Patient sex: M
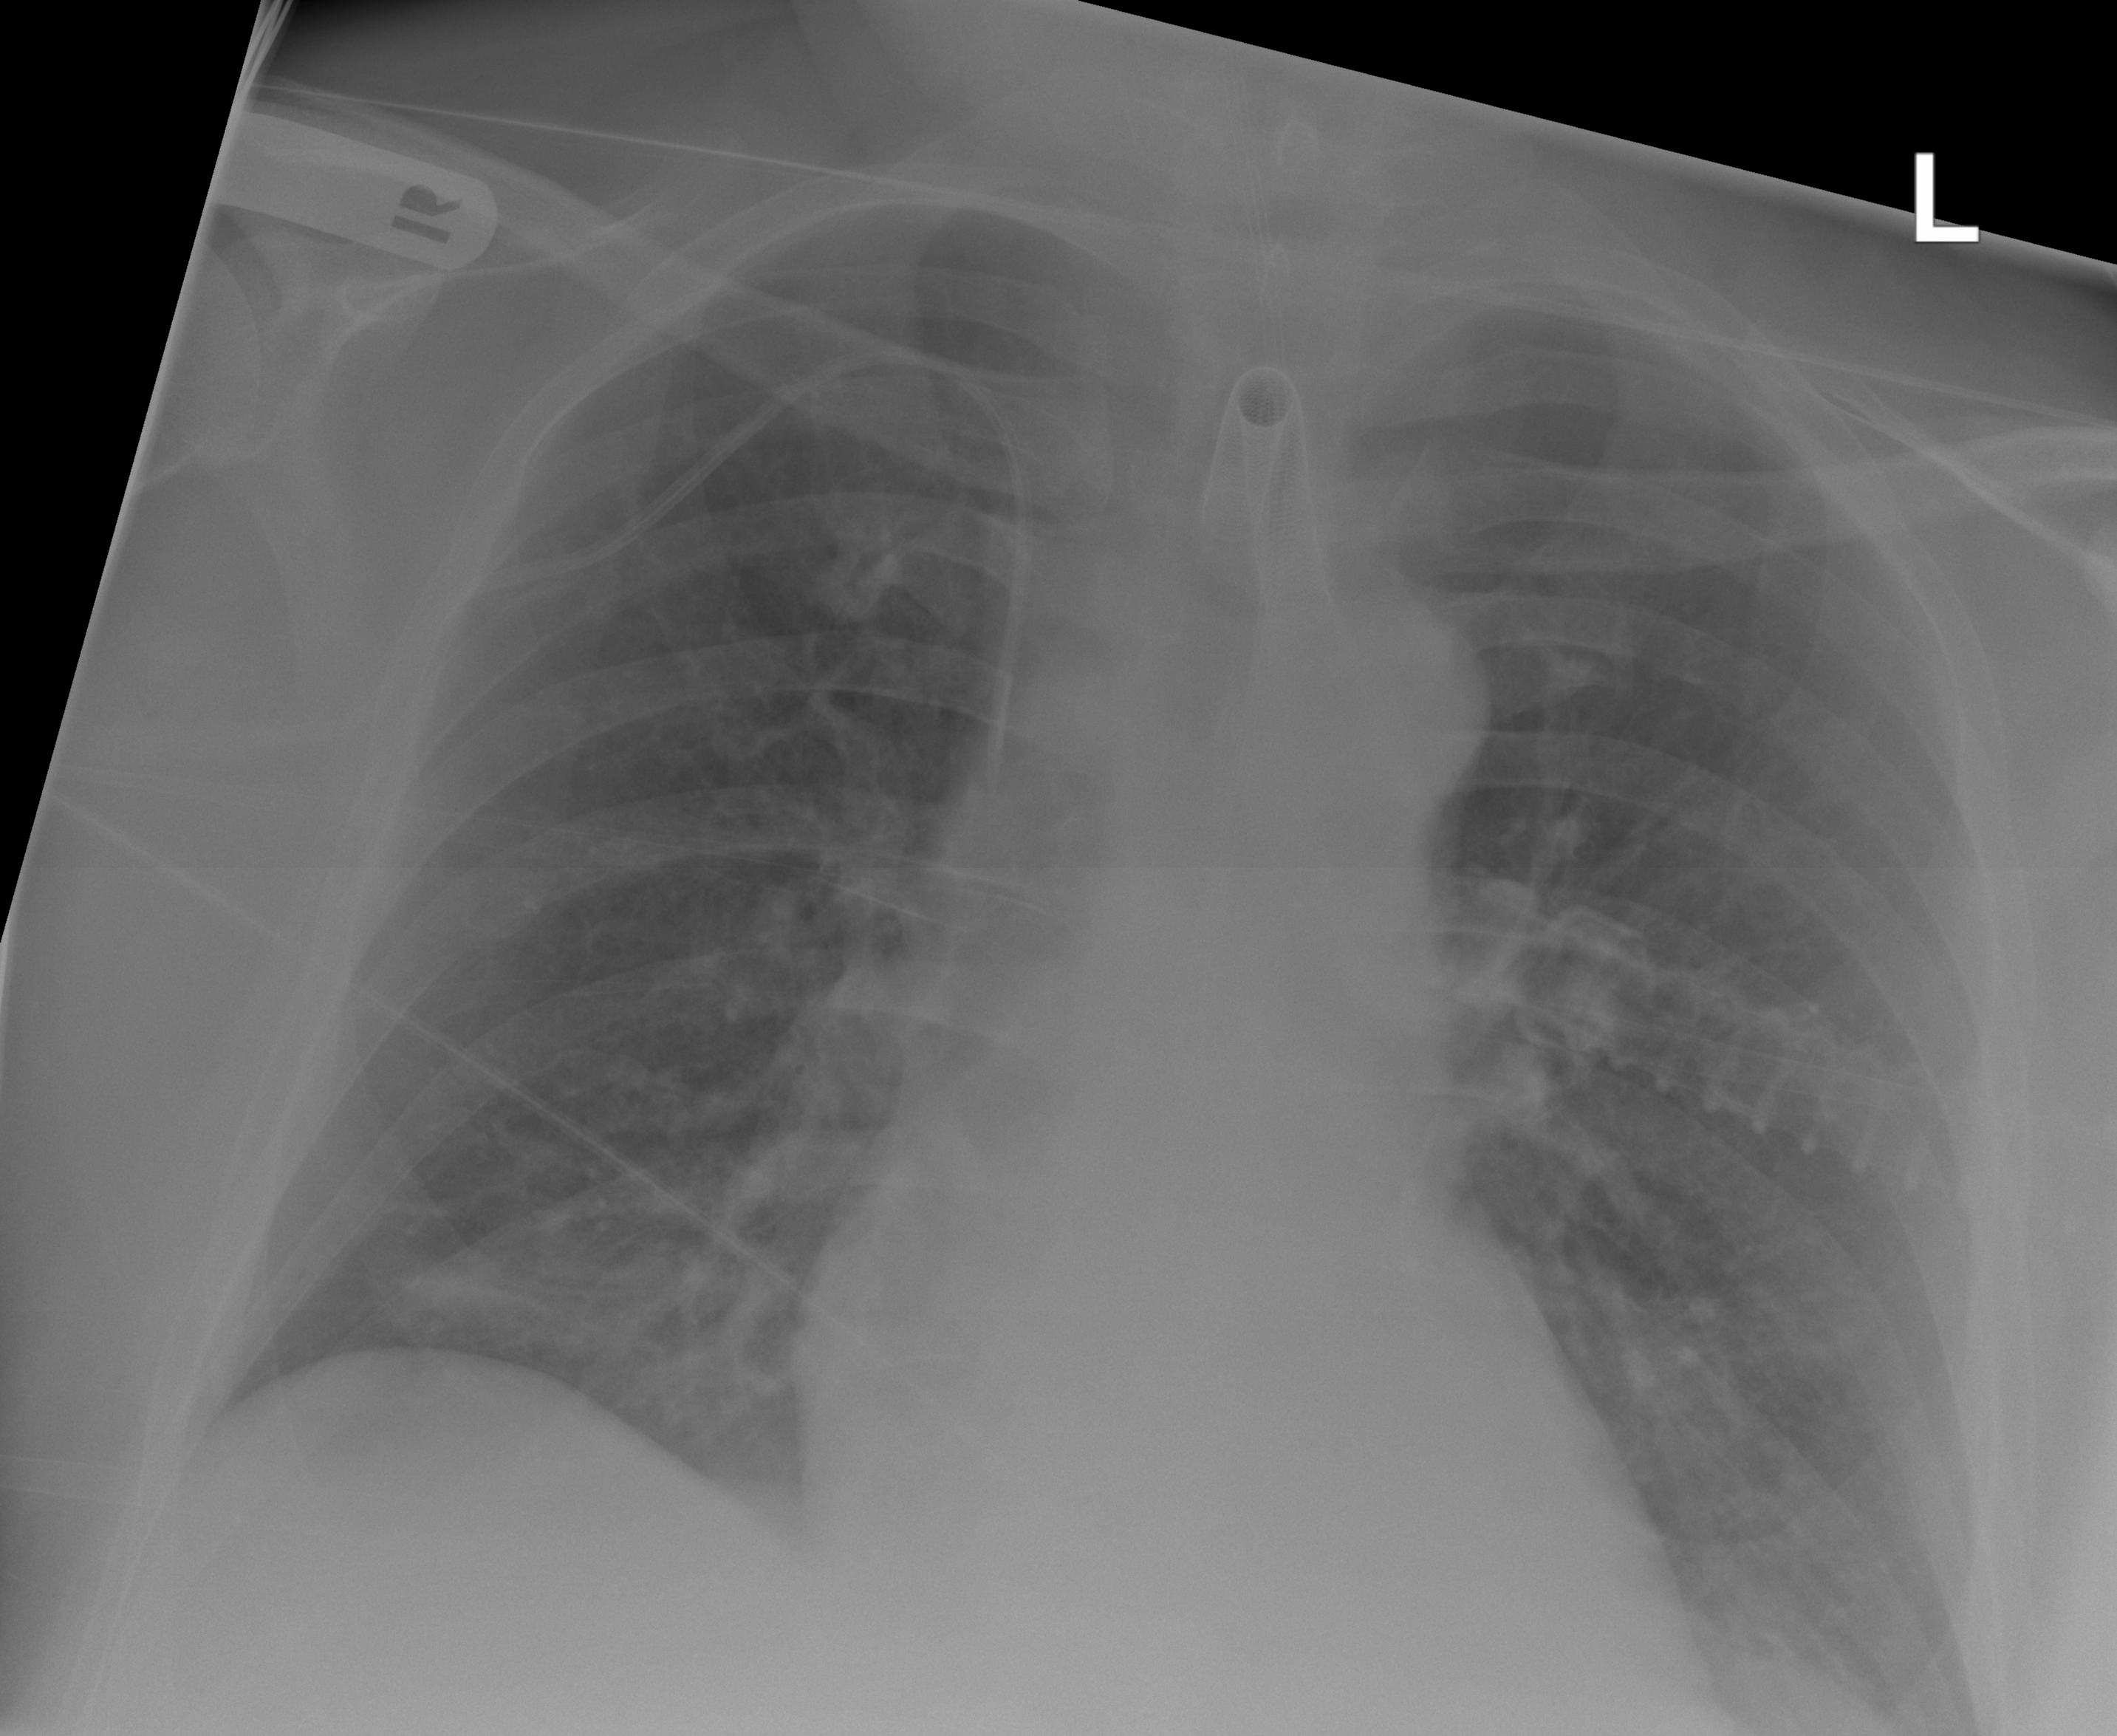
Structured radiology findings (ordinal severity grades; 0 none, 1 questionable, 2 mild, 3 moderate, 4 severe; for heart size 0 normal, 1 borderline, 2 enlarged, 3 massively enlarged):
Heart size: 0
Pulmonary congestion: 0
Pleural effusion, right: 0
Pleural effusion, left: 0
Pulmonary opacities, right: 0
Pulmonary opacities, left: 0
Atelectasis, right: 2
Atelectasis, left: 2